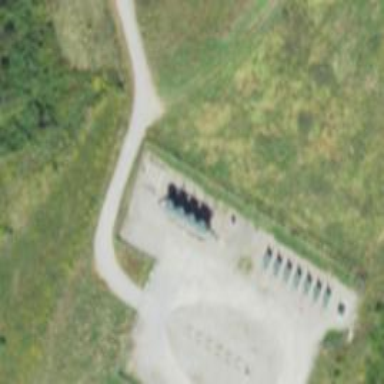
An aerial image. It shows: Storage tank with man-made structure.